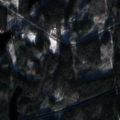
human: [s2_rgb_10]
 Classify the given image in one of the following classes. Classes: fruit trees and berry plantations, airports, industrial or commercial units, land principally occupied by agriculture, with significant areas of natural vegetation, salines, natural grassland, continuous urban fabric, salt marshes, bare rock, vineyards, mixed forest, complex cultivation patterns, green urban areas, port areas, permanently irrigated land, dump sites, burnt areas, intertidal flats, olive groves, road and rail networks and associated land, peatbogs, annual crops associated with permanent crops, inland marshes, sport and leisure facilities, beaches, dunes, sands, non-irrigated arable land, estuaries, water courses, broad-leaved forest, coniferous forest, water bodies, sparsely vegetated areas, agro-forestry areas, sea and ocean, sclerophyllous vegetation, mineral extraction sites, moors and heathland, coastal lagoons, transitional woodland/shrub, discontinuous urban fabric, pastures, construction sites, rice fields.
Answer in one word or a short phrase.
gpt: coniferous forest, mixed forest, water bodies